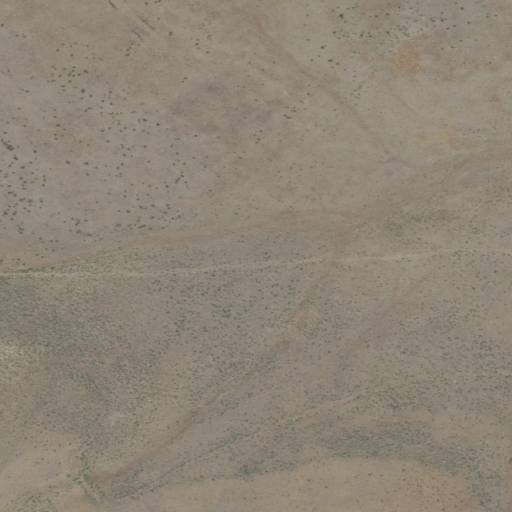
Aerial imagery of valley in Oregon named Pic Swale containing shrub and grassland